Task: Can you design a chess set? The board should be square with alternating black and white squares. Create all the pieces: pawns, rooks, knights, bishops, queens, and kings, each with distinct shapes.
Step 5177:
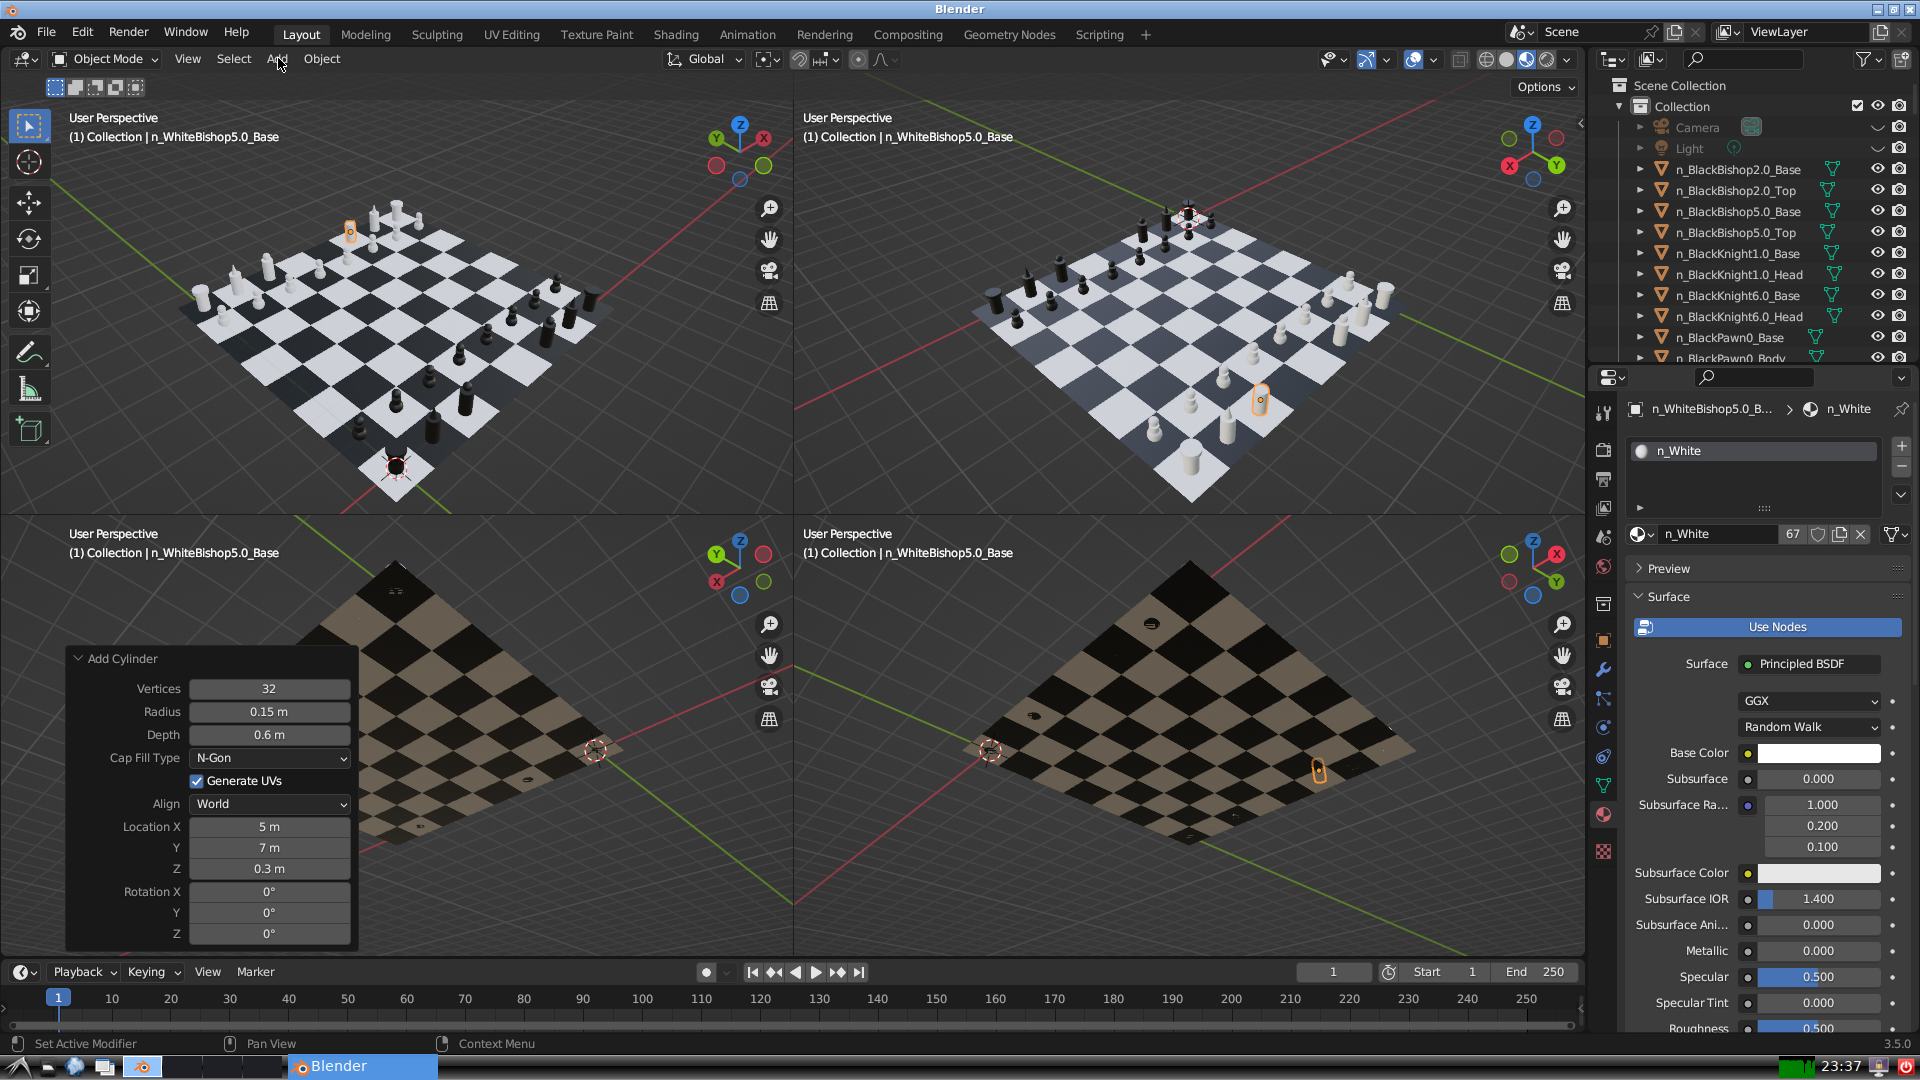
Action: click: no